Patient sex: M
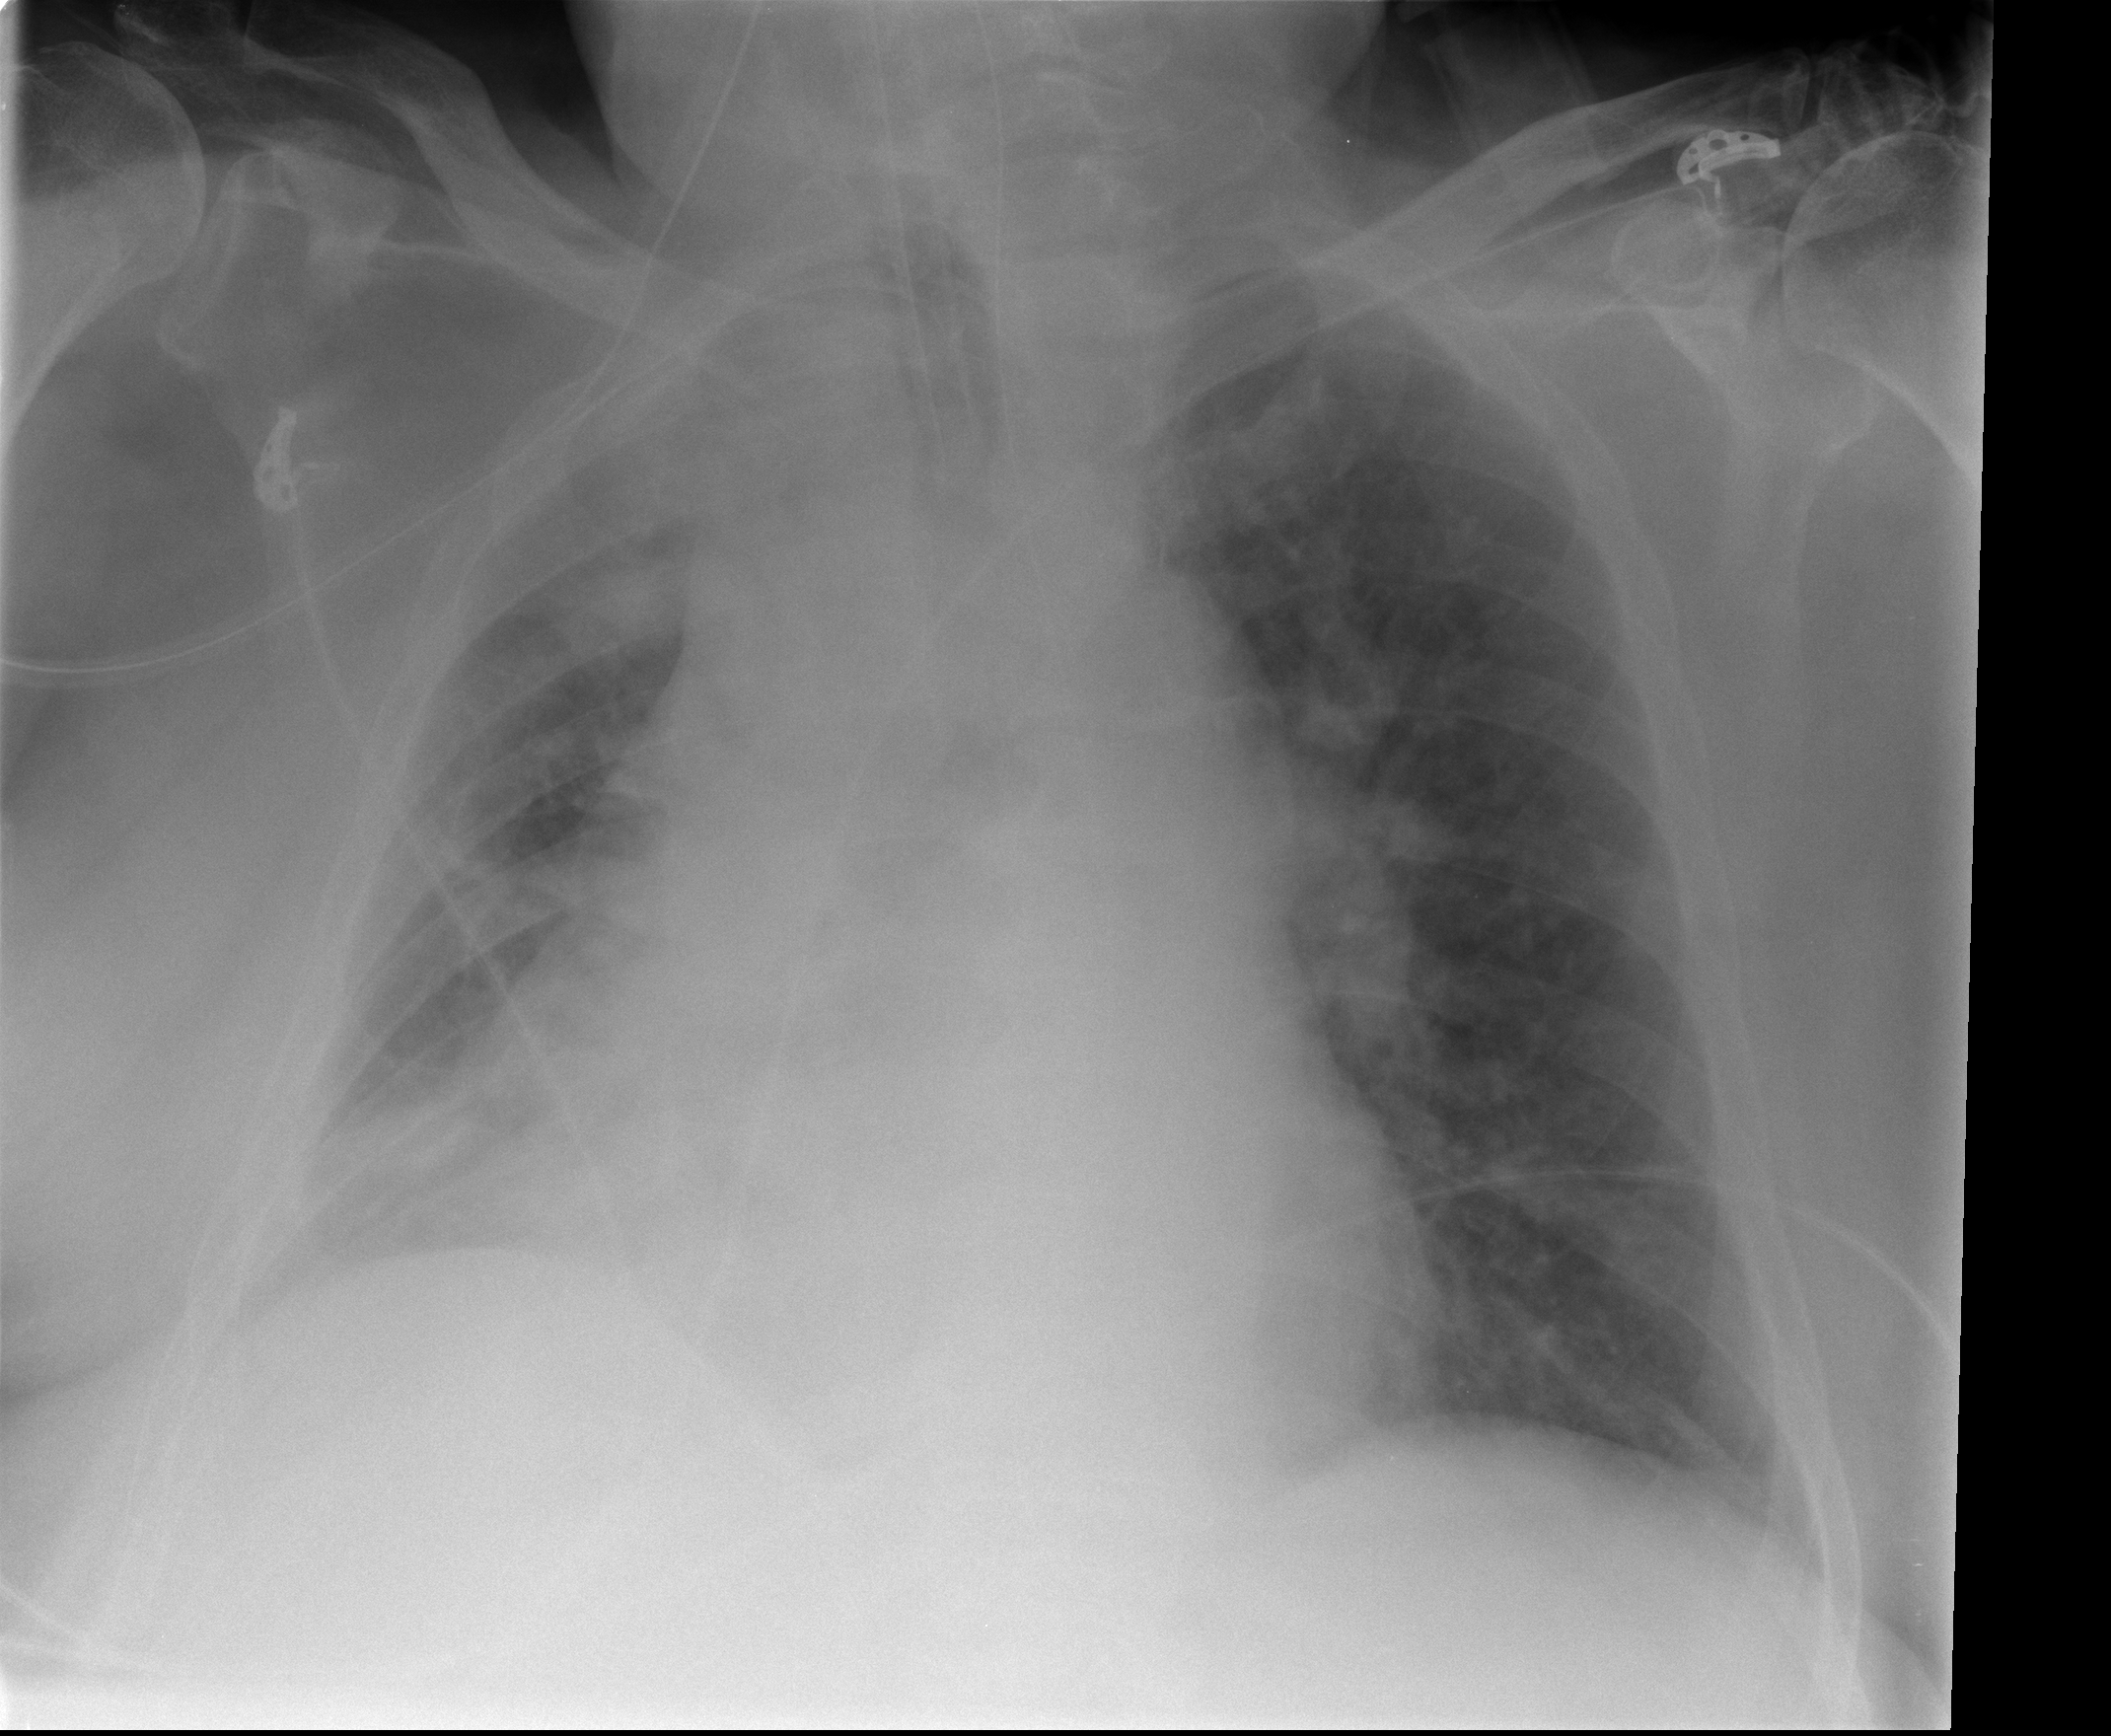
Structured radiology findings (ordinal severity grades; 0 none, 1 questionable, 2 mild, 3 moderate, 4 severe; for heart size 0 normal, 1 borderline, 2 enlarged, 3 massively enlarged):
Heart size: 1
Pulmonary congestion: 0
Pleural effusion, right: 0
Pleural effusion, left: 0
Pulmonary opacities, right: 0
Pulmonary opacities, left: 0
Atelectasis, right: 2
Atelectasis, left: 0